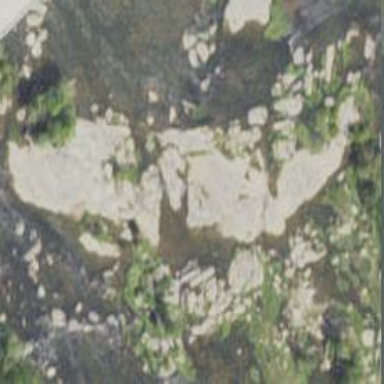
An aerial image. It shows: Landscape of bare rock.